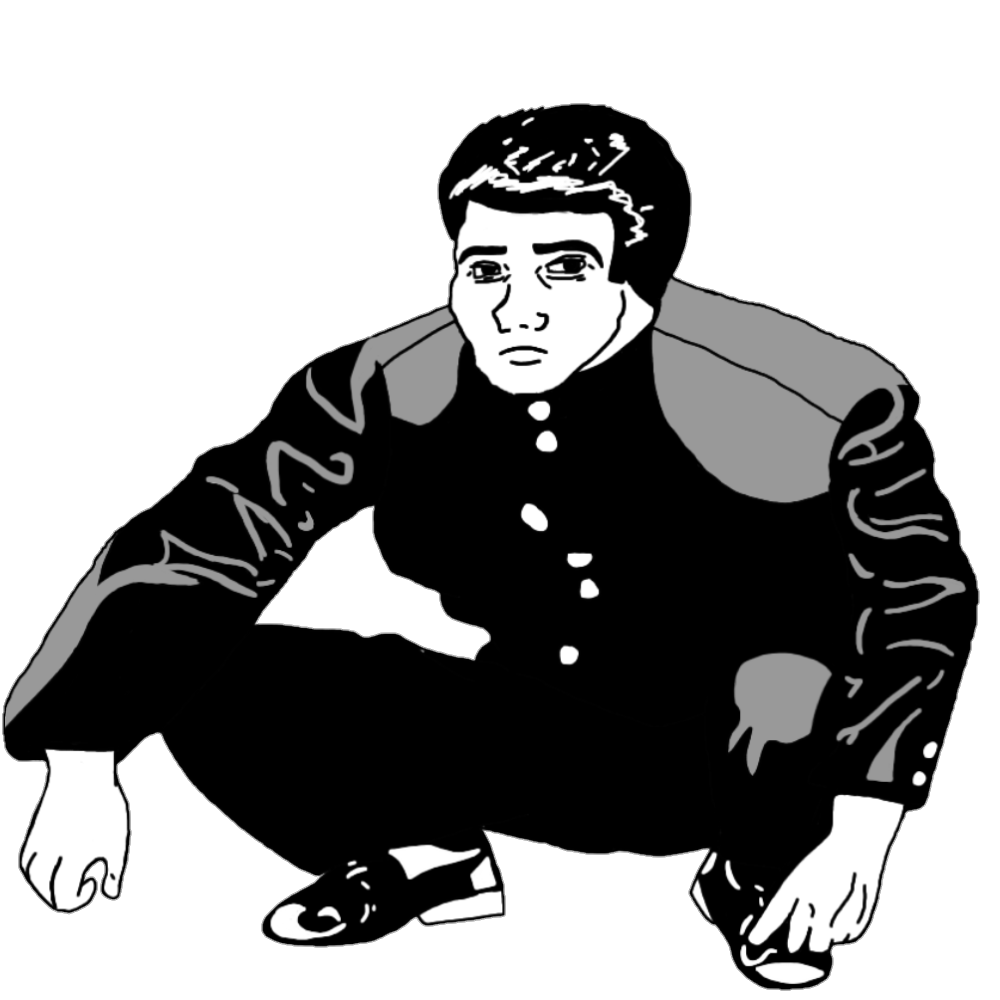
Label: 5_Doomer